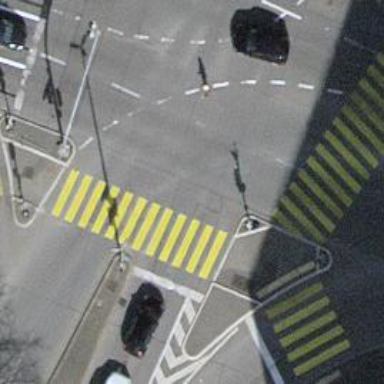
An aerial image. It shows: Crossing with traffic signals.